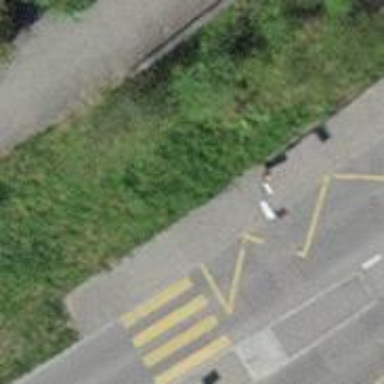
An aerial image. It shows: Bus stop with platform for public transport.